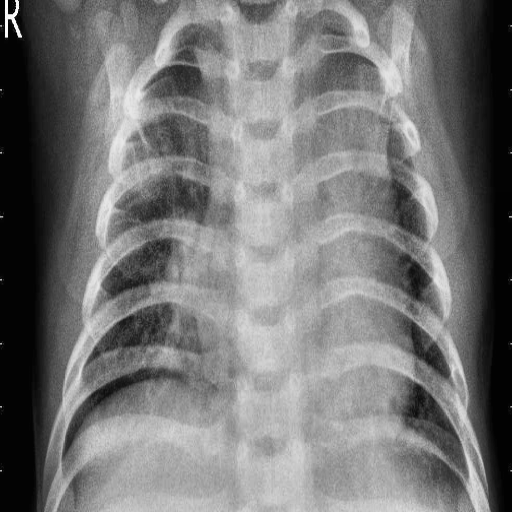
Finding: PNEUMONIA